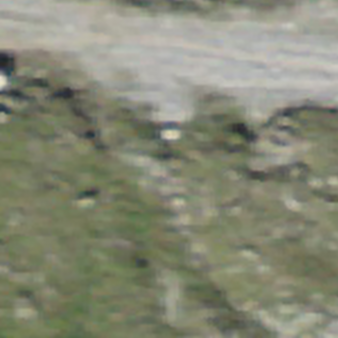
Label: other